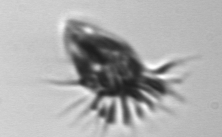
Label: Tontonia_appendiculariformis